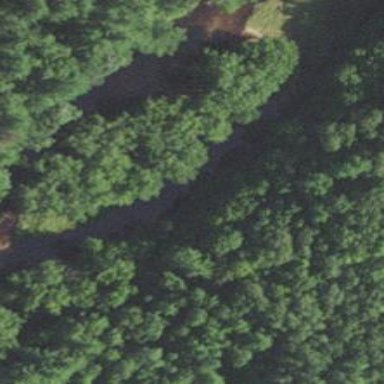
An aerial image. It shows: Beautiful woodland area.